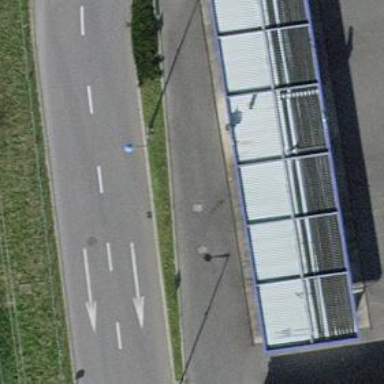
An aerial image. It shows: Service road tunnel that serves as building passage.